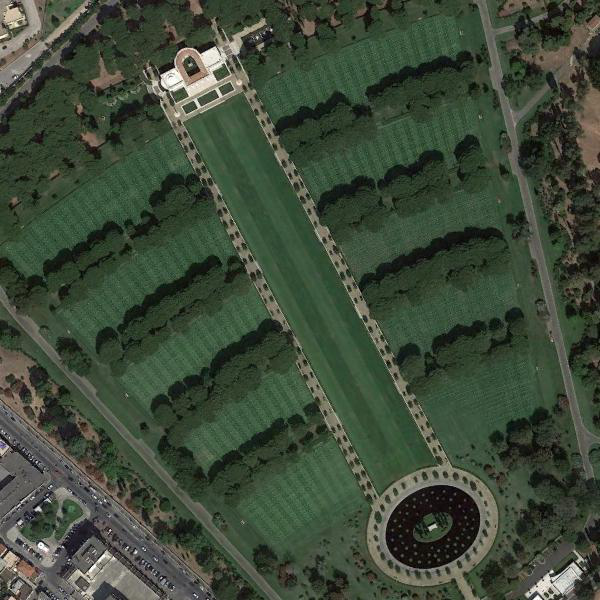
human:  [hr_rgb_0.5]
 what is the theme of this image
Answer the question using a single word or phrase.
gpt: square